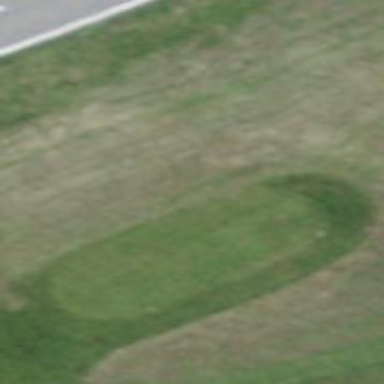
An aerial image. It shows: Golf tee on grassy land.